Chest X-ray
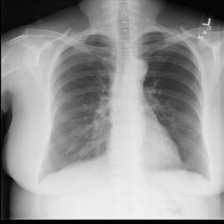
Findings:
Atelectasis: negative
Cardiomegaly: negative
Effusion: negative
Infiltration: negative
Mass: negative
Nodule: negative
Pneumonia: negative
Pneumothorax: negative
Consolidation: negative
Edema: negative
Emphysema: negative
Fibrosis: negative
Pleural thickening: negative
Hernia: negative